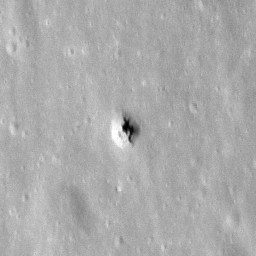
Pit: Stevinus 11
Host crater: Stevinus
Host type: impact_melt
Lunar coordinates: latitude -32.33, longitude 54.774